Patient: sex M, age 36
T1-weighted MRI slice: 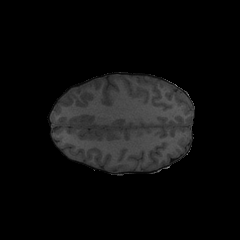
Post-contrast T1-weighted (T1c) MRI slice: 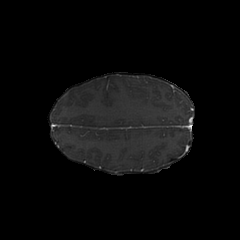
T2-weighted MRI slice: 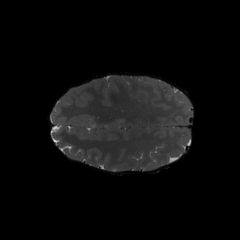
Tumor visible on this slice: yes
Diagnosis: Glioblastoma, IDH-wildtype
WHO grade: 4